Interaction volume radius: 10 \u00c5
Interaction volume height: 15 \u00c5
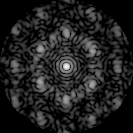
Disorder parameter: 0.5734